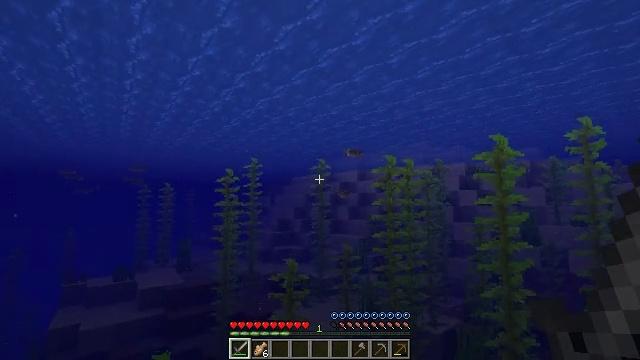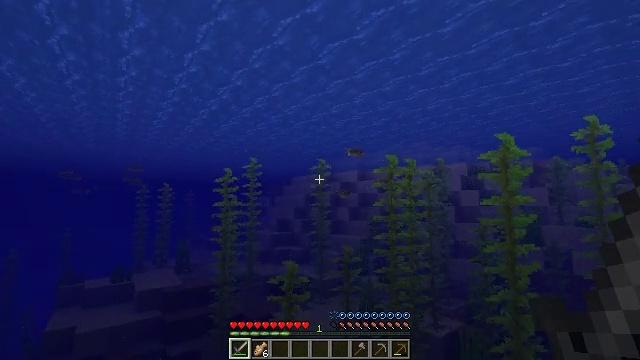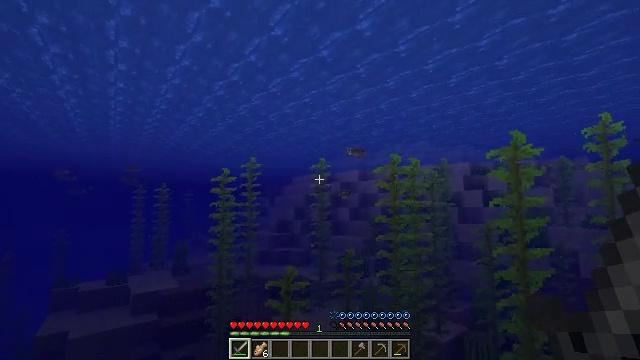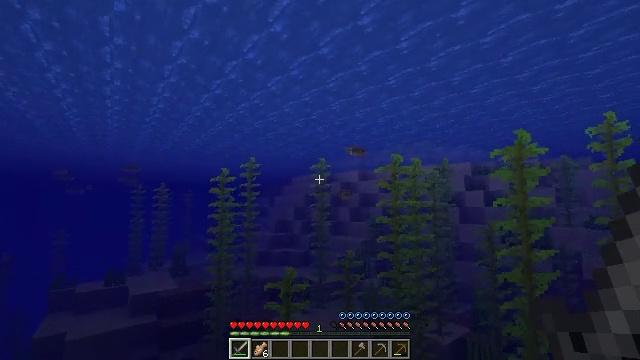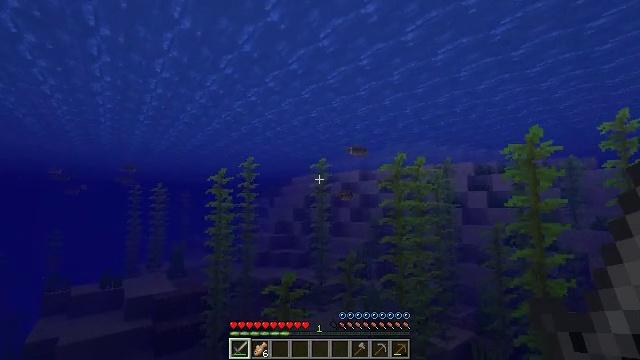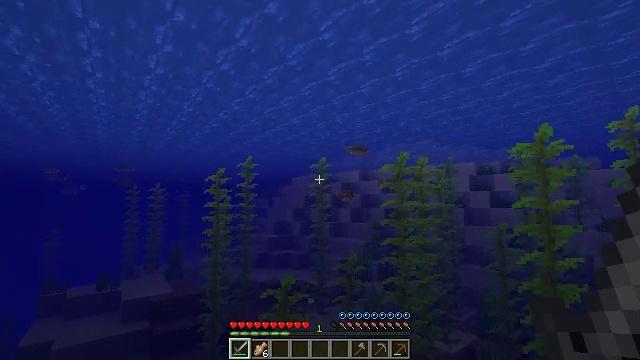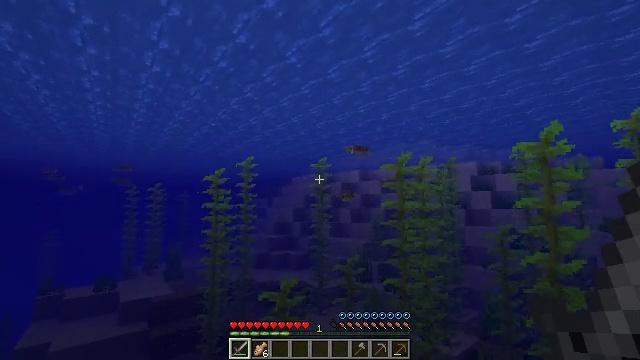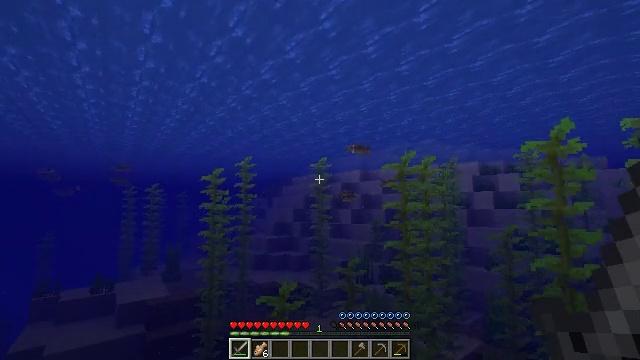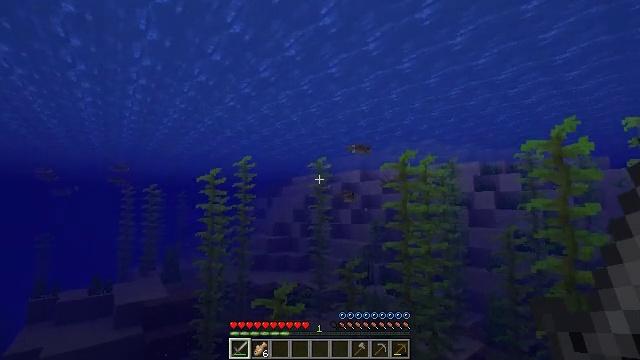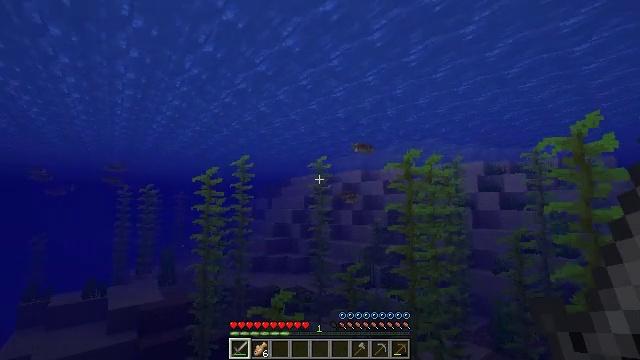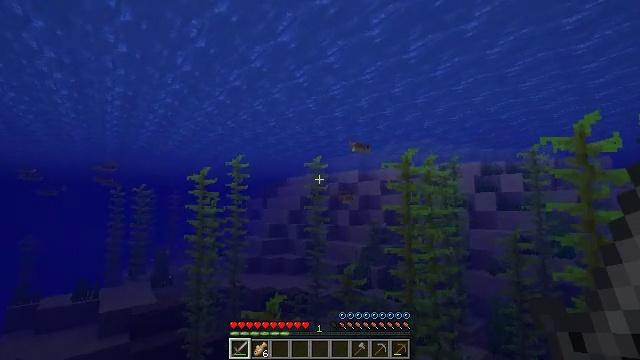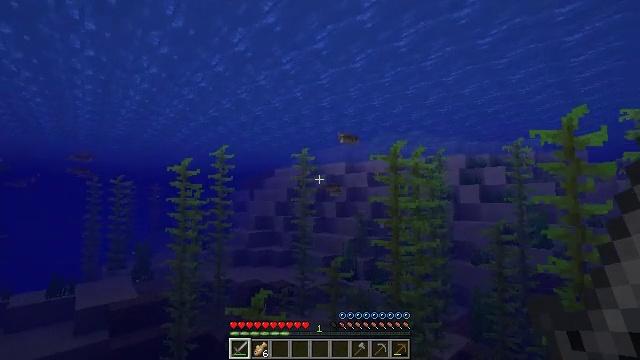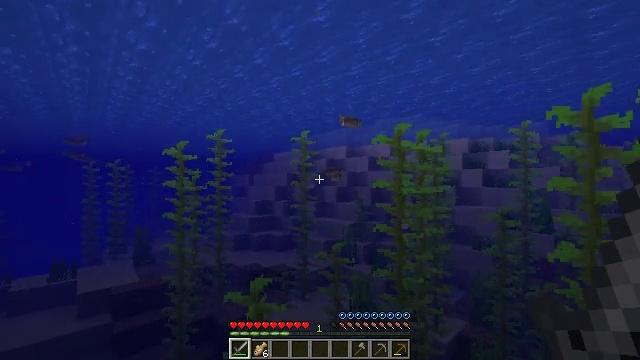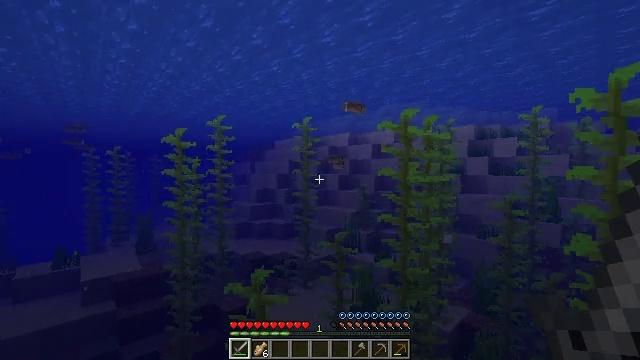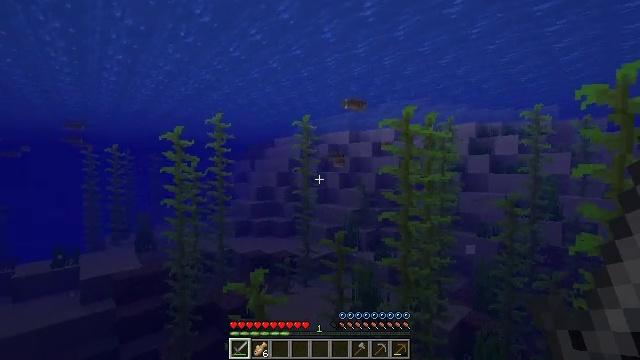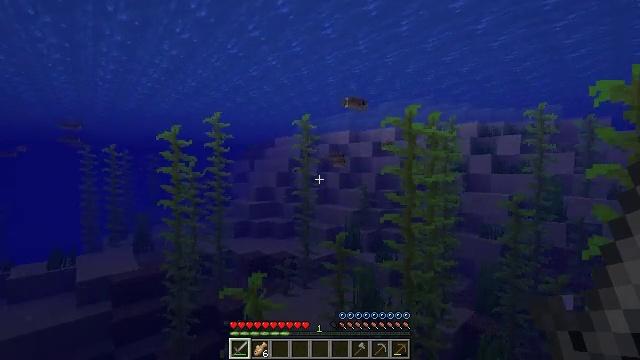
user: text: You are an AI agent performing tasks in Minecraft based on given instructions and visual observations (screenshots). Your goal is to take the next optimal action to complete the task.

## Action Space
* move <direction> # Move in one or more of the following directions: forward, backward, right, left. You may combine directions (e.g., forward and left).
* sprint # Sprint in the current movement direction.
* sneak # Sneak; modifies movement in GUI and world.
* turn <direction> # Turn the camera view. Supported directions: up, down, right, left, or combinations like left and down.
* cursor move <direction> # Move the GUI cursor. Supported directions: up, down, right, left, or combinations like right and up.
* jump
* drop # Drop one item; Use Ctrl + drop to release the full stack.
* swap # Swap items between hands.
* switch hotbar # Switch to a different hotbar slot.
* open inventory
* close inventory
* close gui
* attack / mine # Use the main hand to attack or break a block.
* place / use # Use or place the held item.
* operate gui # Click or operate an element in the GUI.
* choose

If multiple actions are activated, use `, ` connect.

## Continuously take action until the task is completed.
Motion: motion action
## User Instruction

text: Hunt a cod.
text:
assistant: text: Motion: move forward
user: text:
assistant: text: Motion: move forward
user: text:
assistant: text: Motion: move forward
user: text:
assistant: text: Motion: move forward
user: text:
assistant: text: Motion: move forward
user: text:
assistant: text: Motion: move forward
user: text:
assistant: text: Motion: move forward
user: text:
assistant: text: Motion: move forward
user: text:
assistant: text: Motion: move forward
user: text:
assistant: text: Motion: move forward
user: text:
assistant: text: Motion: move forward, turn right and down
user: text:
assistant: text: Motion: move forward, turn down
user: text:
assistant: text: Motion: move forward, turn down
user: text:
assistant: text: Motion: move forward
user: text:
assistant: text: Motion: move forward
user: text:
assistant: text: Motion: move forward
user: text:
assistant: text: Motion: move forward
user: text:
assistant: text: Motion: move forward, turn right
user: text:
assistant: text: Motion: move forward, turn right
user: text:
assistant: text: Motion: move forward, turn up
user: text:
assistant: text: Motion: move forward
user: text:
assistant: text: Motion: move forward
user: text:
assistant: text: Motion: move forward
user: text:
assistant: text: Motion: move forward
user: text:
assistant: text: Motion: move forward
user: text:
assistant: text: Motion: move forward
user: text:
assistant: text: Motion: move forward
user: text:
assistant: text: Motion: move forward
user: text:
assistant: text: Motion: move forward, turn right and up
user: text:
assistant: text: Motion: move forward, turn right and up